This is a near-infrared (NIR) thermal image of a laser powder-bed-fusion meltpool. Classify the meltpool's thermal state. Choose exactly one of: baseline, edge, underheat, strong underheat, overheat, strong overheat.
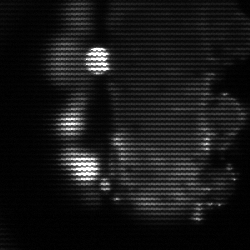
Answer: strong underheat